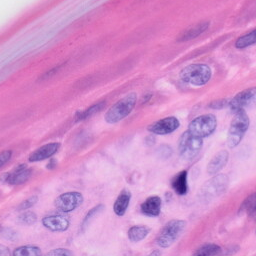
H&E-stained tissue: Skin